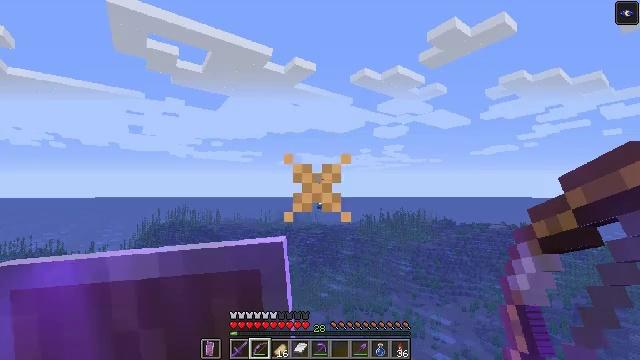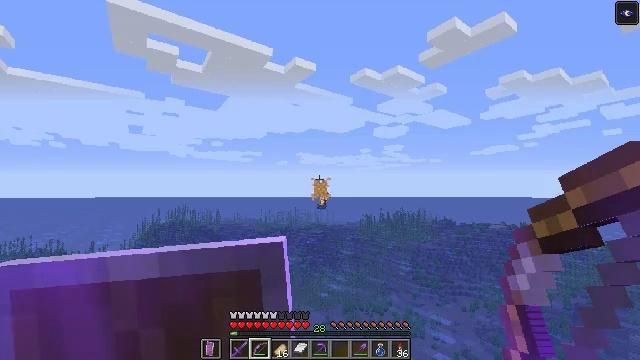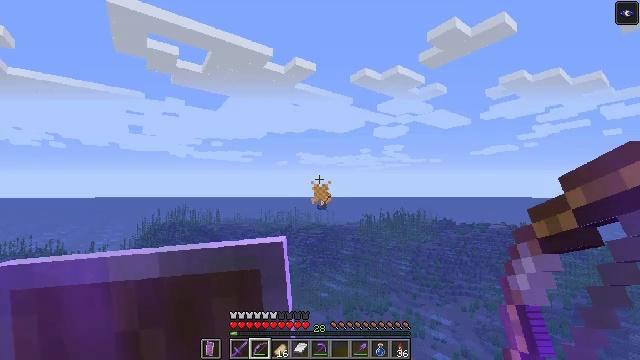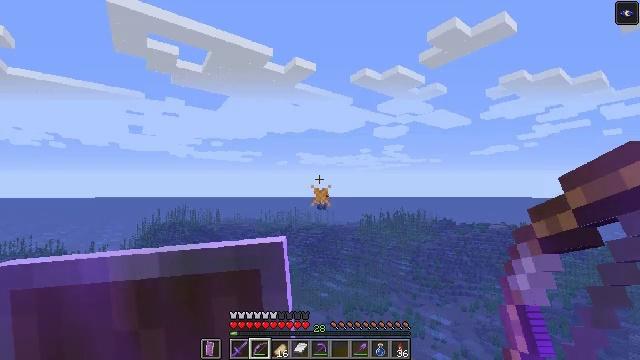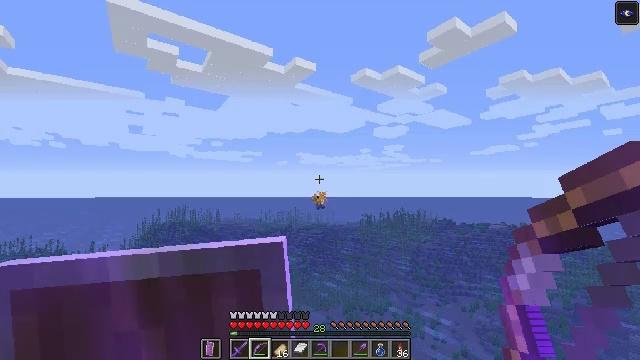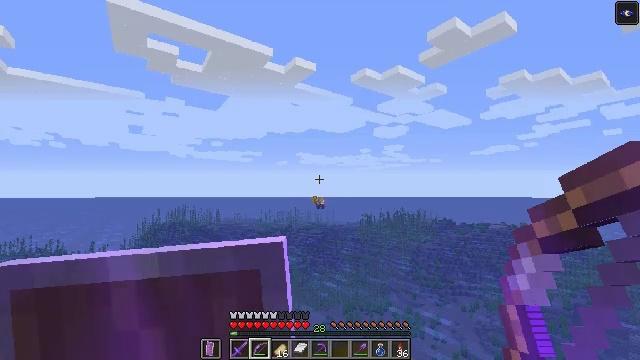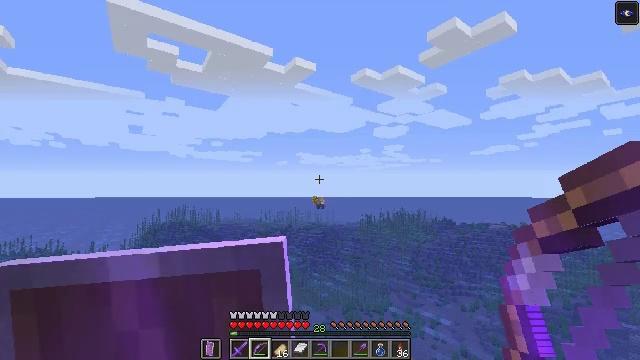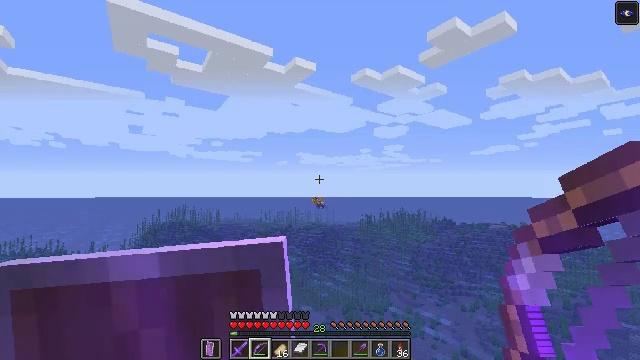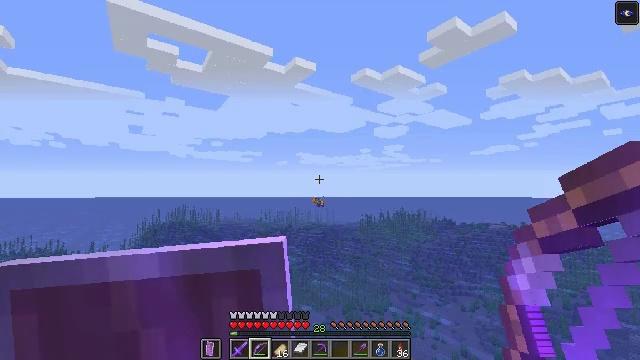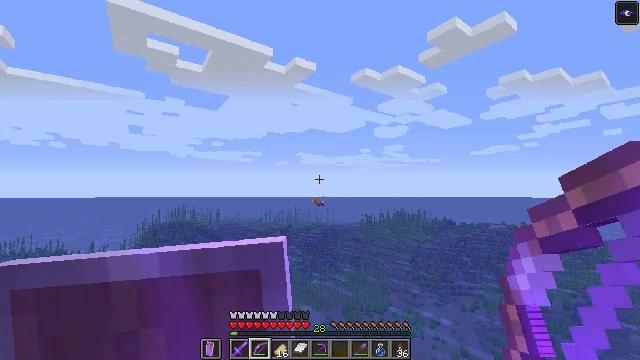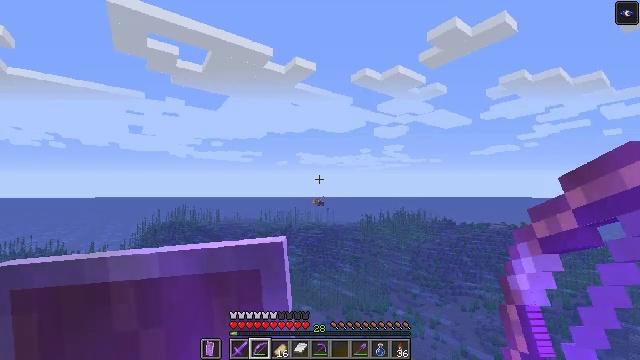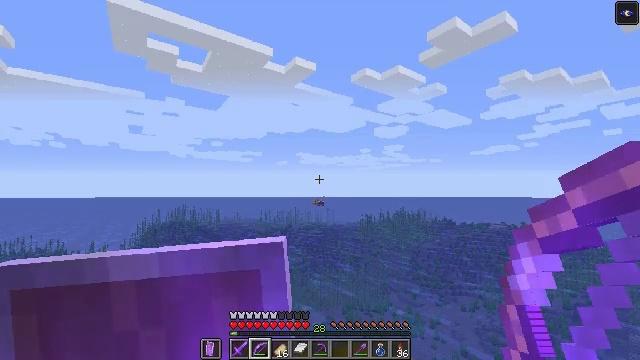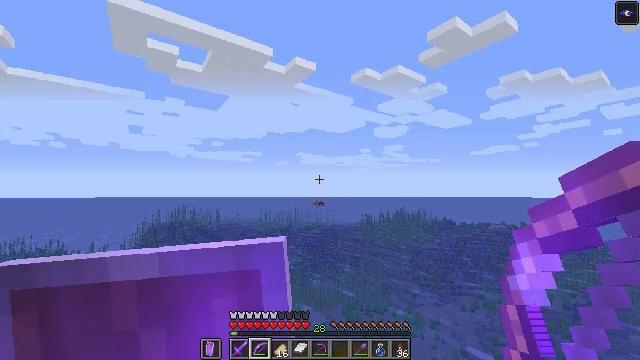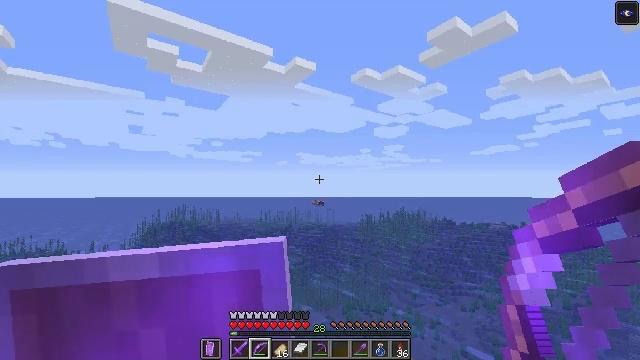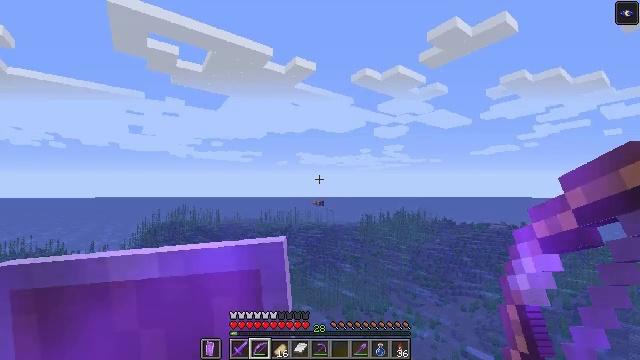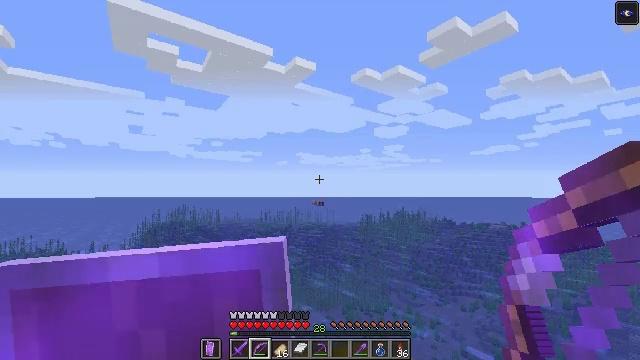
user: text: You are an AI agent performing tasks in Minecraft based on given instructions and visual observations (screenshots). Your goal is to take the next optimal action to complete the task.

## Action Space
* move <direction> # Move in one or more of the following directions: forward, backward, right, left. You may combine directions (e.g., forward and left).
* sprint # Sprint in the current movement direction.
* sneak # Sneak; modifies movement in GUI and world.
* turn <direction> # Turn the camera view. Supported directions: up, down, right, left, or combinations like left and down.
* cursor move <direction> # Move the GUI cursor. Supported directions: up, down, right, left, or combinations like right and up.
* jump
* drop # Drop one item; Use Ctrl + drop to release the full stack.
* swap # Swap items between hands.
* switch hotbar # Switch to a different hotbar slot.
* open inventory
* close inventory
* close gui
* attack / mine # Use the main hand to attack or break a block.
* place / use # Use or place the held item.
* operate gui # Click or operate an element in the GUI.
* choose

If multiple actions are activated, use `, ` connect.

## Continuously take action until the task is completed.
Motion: motion action
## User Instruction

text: Break oak leaves from the trees.
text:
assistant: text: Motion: no_op
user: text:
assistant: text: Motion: no_op
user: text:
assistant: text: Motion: no_op
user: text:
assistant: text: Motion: no_op
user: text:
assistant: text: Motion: no_op
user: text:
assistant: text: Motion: no_op
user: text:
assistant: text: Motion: no_op
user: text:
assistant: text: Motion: no_op
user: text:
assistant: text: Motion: no_op
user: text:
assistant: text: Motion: no_op
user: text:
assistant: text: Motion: no_op
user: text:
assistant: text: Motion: no_op
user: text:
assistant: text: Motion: no_op
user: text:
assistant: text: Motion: no_op
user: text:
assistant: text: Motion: no_op
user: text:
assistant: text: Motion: no_op
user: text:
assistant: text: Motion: turn left
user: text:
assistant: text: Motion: turn left and down
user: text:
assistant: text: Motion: move right, turn left and down
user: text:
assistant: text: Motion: move right, turn left and down
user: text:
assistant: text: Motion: move right, turn left and down
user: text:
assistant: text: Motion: move right, turn left and down
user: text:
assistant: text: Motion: move right
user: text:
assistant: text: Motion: move right
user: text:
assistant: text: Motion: move right
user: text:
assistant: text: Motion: move right, turn left
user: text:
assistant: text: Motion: move right, turn left and down
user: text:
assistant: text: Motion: move right, turn left and down
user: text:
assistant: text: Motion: move right, turn left and down
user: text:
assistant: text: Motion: move right